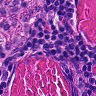
Metastatic tissue present: no